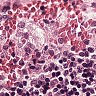
Metastatic tissue present: no